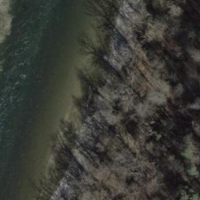
EUNIS habitat code: 15
Species observed at this site:
Corylus avellana